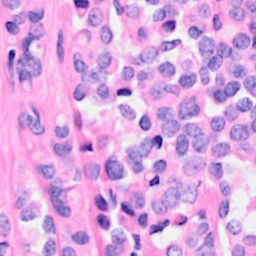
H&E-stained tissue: Breast